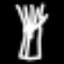
Label: fork